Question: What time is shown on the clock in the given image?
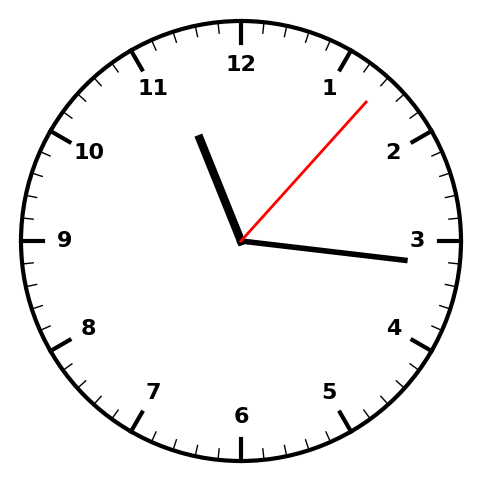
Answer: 11:16:07